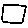
Label: square